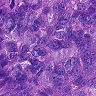
Metastatic tissue present: yes